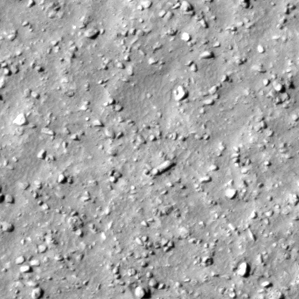
Label: non_frost